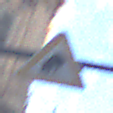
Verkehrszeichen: UnzureichendesLichtraumprofil
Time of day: SunriseSunset
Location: Outdoor (Urban)
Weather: PartlyCloudy
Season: NotSpecified
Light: Natural